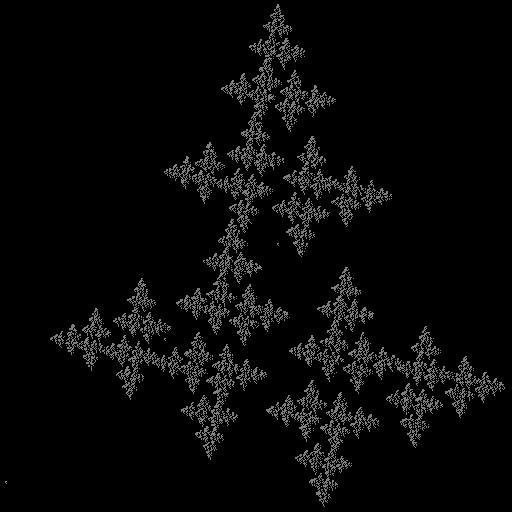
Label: crystal